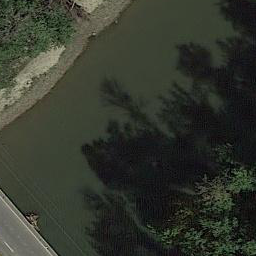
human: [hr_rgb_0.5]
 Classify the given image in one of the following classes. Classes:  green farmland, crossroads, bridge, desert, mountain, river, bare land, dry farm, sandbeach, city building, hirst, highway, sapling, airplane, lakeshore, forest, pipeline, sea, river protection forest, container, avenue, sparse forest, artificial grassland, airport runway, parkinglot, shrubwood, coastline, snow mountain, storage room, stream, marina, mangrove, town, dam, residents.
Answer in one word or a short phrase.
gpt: river protection forest